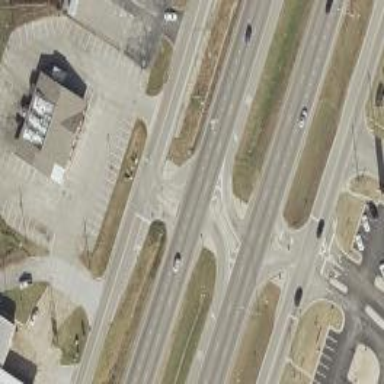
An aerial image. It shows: Trunk link road with asphalt surface.